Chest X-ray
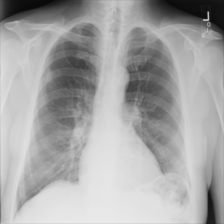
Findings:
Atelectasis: negative
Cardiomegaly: negative
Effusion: negative
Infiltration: positive
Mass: negative
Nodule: negative
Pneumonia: negative
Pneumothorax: negative
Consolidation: negative
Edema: negative
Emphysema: negative
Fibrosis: positive
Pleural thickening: negative
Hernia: negative